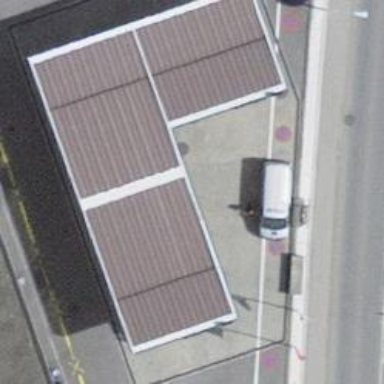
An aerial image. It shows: Fuel station.